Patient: sex M, age 94
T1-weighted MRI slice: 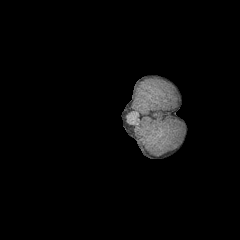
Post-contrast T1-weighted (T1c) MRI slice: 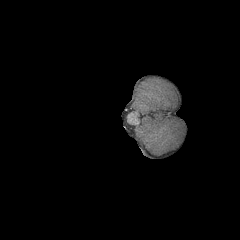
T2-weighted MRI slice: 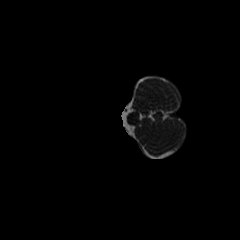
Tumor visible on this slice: no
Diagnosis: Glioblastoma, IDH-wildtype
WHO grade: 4